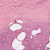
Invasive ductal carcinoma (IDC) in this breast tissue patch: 0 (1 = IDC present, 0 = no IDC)